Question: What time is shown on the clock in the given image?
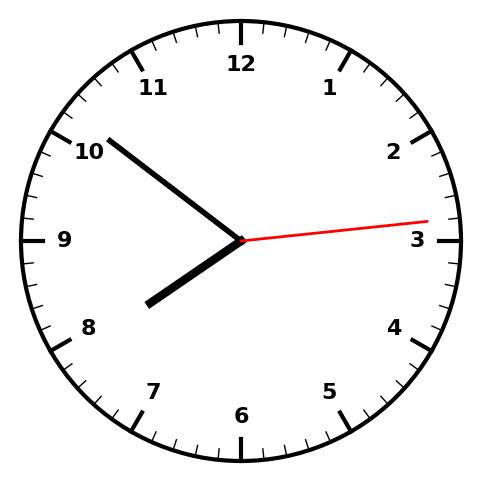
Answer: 07:51:14